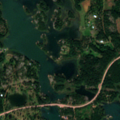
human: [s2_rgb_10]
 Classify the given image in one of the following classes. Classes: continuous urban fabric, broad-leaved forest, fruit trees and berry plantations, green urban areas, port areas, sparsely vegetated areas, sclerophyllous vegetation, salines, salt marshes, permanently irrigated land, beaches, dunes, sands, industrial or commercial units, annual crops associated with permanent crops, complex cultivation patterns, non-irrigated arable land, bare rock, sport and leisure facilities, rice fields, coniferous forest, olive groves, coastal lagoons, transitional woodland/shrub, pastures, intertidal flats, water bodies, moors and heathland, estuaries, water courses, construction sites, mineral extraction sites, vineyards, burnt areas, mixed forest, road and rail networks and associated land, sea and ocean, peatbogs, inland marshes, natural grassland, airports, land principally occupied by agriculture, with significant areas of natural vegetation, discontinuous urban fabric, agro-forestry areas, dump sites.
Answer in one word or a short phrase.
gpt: land principally occupied by agriculture, with significant areas of natural vegetation, mixed forest, sea and ocean